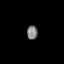
Tissue: prostate
Cell type: Endothelial cells
Senescence score: 0.6868
Nuclear area (px): 145
Mean DAPI intensity: 128.262